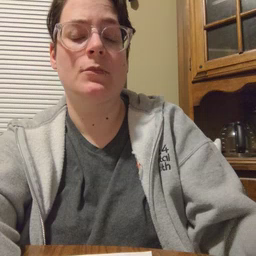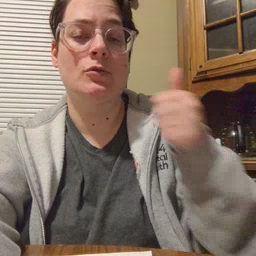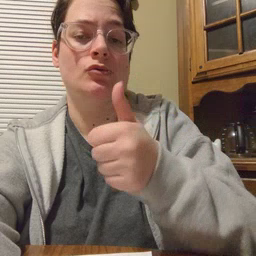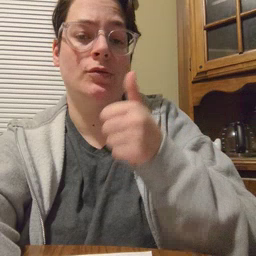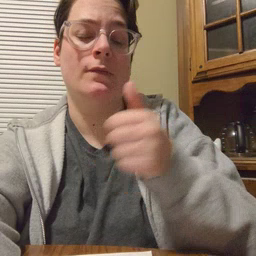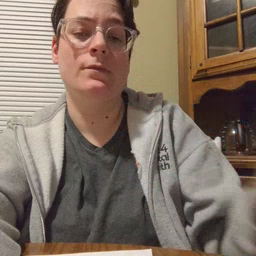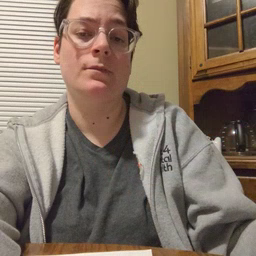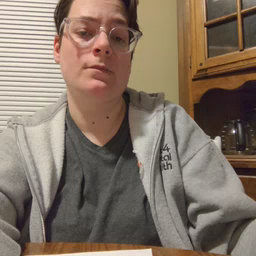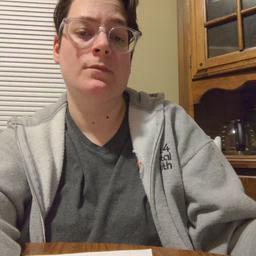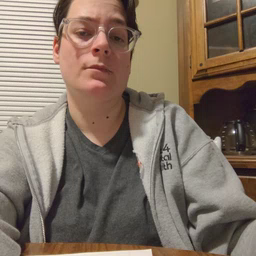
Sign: yourself